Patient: sex M, age 43
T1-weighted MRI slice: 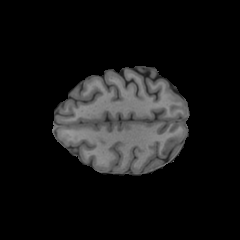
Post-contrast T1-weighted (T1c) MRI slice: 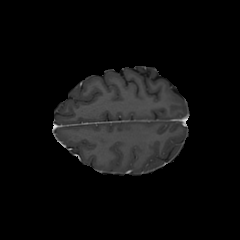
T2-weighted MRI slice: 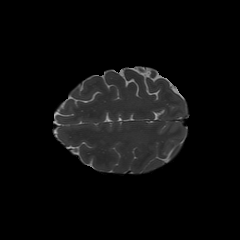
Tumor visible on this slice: no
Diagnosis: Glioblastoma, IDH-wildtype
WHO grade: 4